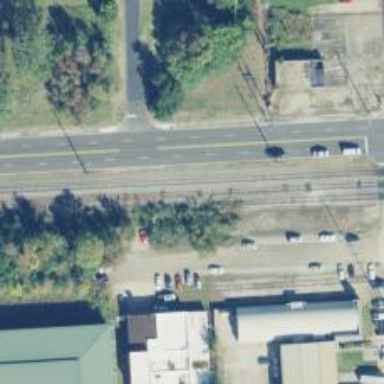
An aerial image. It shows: Rail spur service.